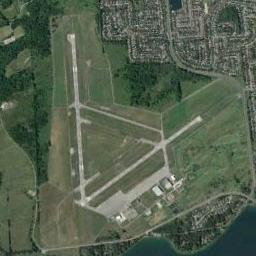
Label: airport